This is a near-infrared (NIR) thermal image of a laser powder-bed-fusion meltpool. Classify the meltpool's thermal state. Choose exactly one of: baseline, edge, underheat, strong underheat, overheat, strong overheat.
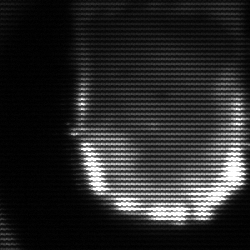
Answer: baseline